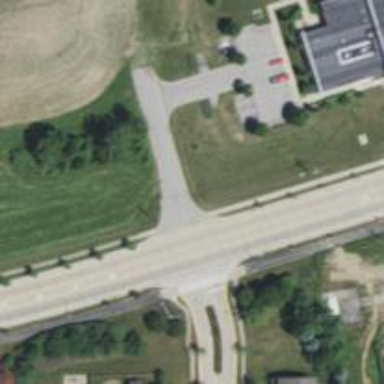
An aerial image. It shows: Tertiary road.